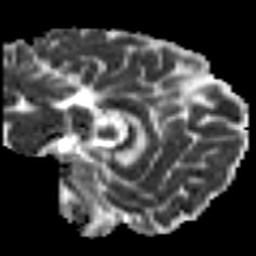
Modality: MD
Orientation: sagittal
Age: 25
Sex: female
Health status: healthy
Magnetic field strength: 3 T
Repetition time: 8.4 s
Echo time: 0.0926 s